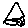
Label: house